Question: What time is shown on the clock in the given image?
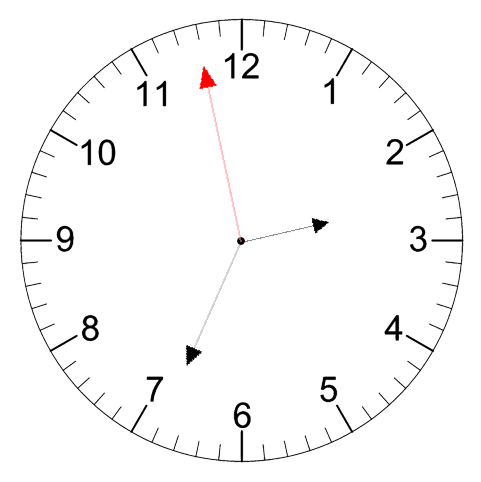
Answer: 02:33:58